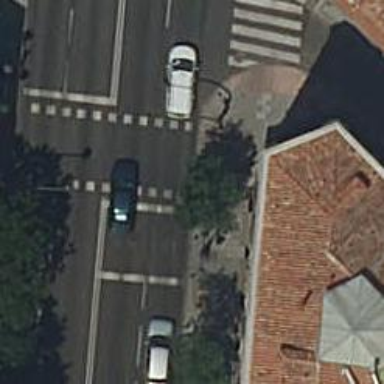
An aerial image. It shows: Road crossing with traffic signals.